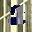
Label: 2